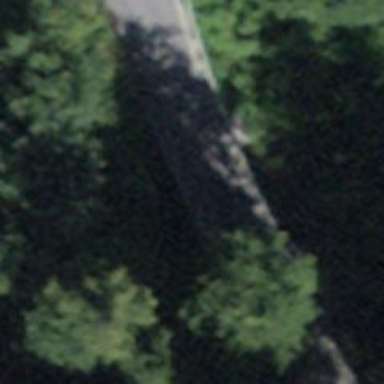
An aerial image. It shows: Tertiary road on asphalt surface on bridge.